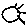
Label: sun